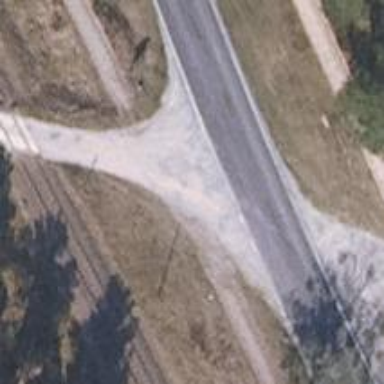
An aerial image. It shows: Gravel track with grade2 quality.